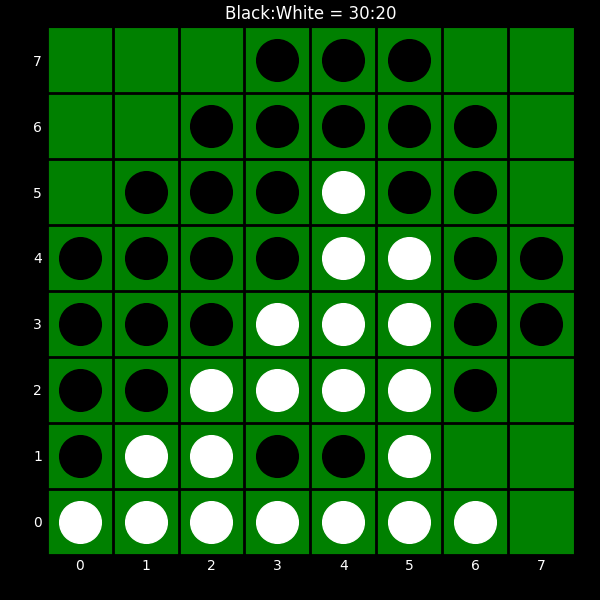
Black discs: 30
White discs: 20